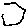
Label: hexagon